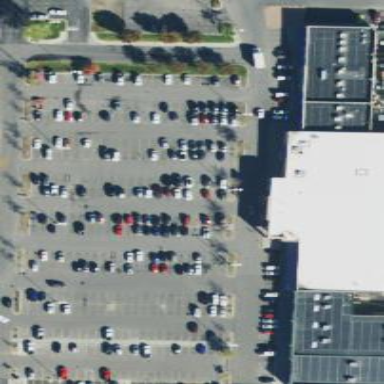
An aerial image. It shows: Parking area.